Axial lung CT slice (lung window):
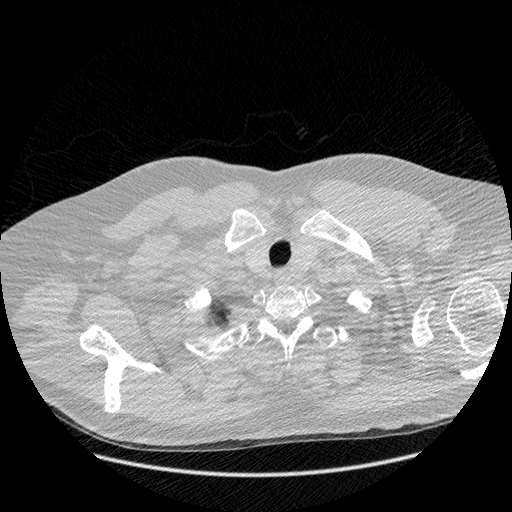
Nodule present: no